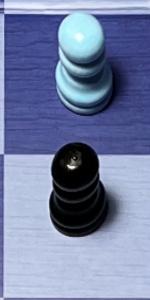
Label: Pawn_Black